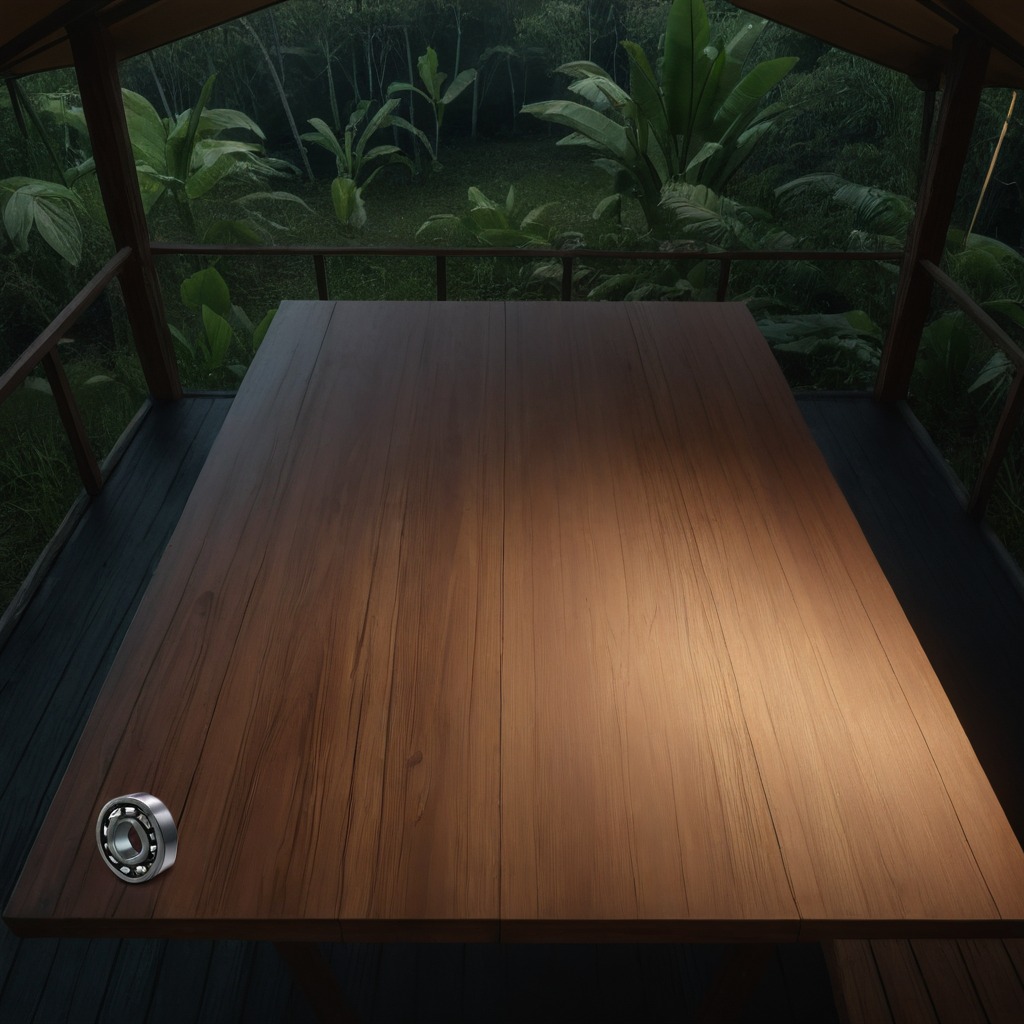
A metal ball bearing lies on a wooden table inside a jungle field workshop tent at night.